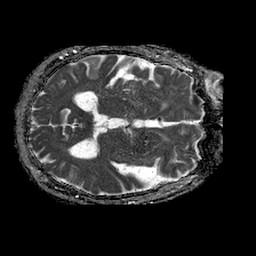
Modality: ADC
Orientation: axial
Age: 76
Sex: male
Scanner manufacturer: philips
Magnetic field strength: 1.5 T
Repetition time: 4.6 s
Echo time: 0.08517 s